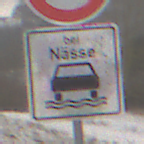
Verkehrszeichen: BeiNaesse
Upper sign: Geschwindigkeit90
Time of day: Midday
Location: Outdoor (Nature)
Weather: Overcast
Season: Winter
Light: Natural